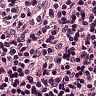
Metastatic tissue present: no